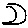
Label: moon